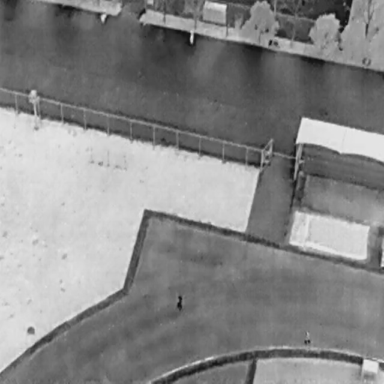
There are two People in the infrared image.